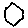
Label: hexagon